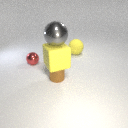
large yellow rubber sphere behind small red metal sphere